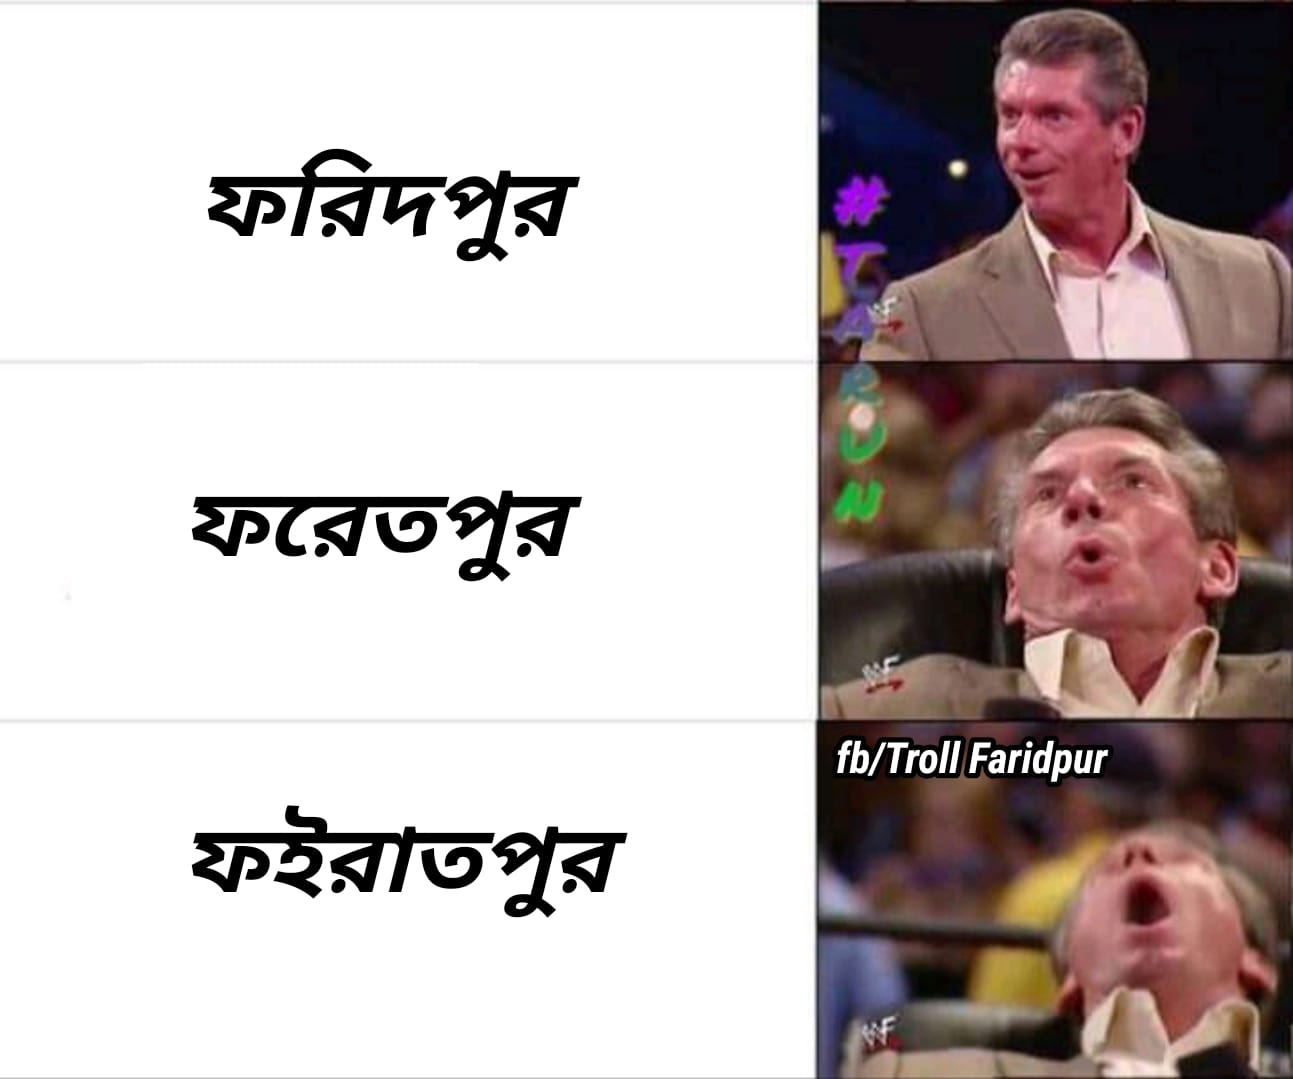
Caption: ফরিদপুর    ফরেতপুর     ফইরাতপুর
Label: non-hate